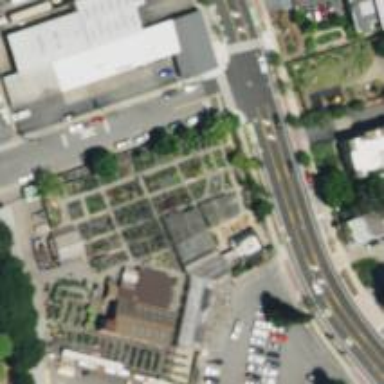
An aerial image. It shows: Plant nursery area.